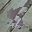
Label: 5